Interaction volume radius: 5 \u00c5
Interaction volume height: 30 \u00c5
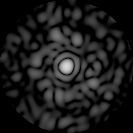
Disorder parameter: 0.8526